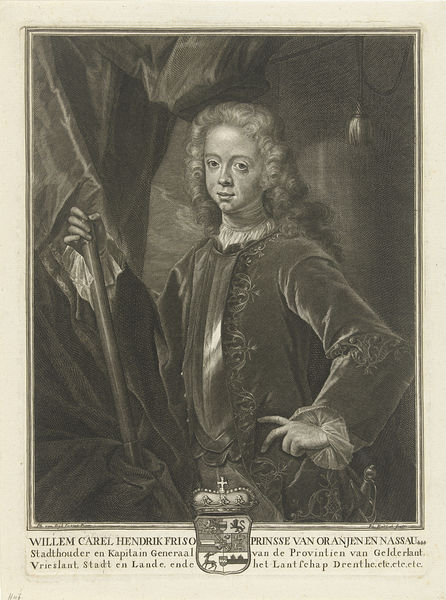
Titel: Portret van Willem Karel Hendrik Friso van Oranje-Nassau
Künstler: Philippus Endlich
Standort: Amsterdam
Institution: Rijksmuseum
Schlagwörter: homme, portrait, gravure, orange, drapeau, habit, armes, armure, perruque, prince, jeune homme, blason, étendard, nassau, carel, prince d'orange